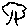
Label: tree